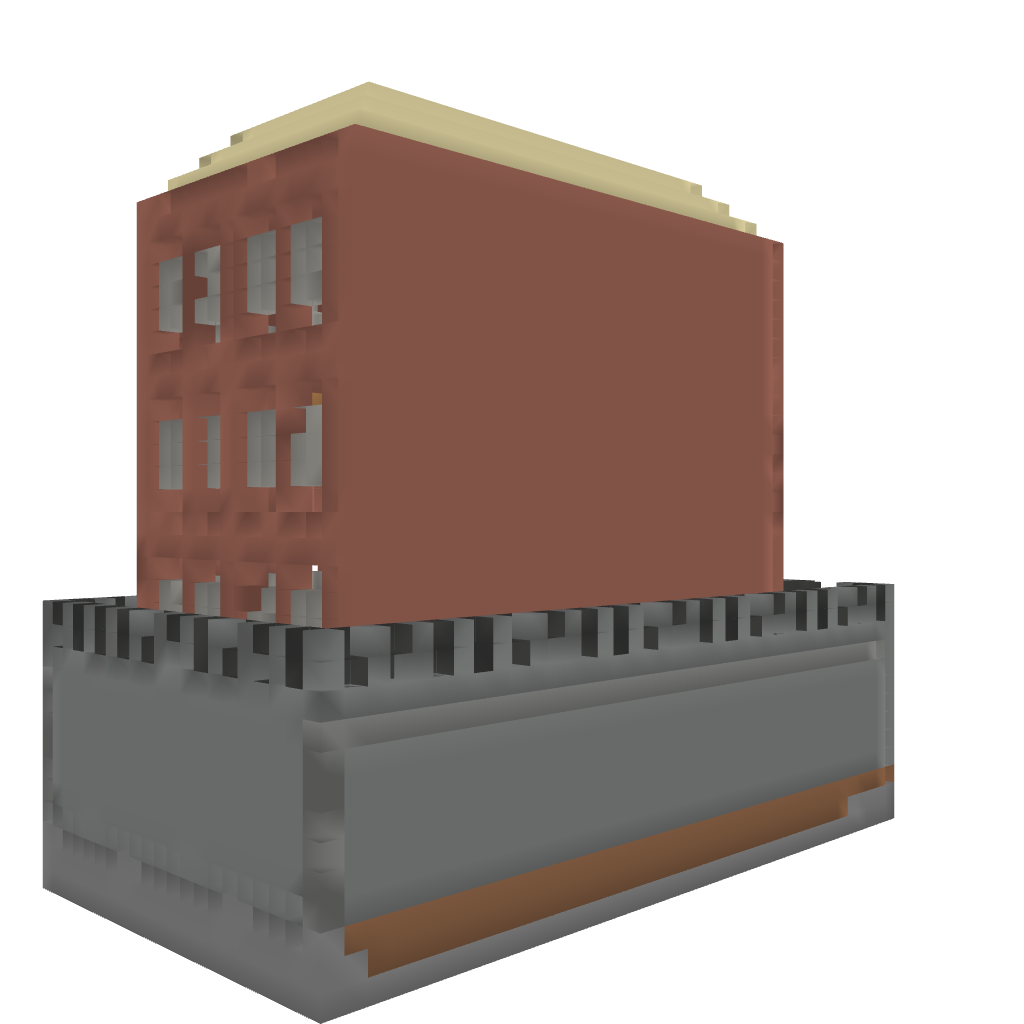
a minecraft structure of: Townhouse (Unfurnished) By campbellpop